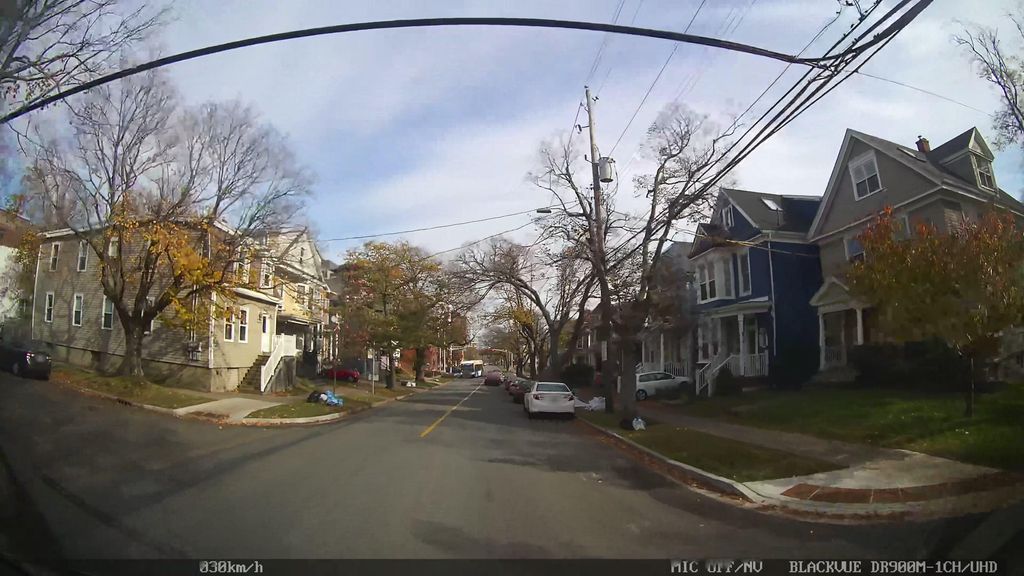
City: halifax